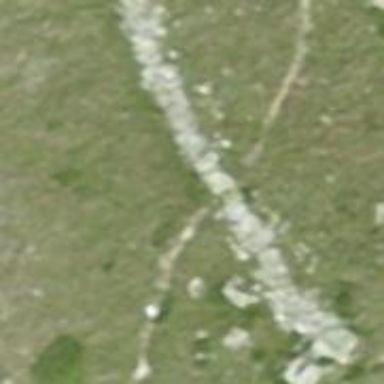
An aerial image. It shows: Dry stone wall barrier.